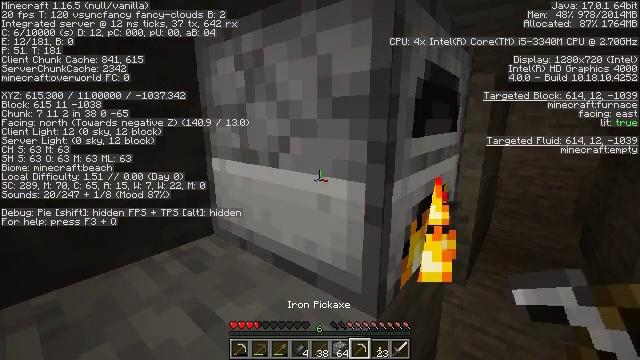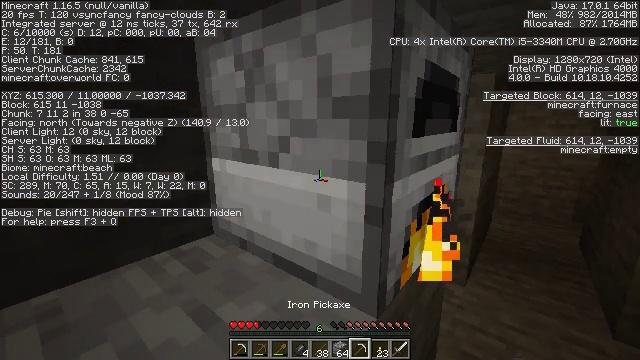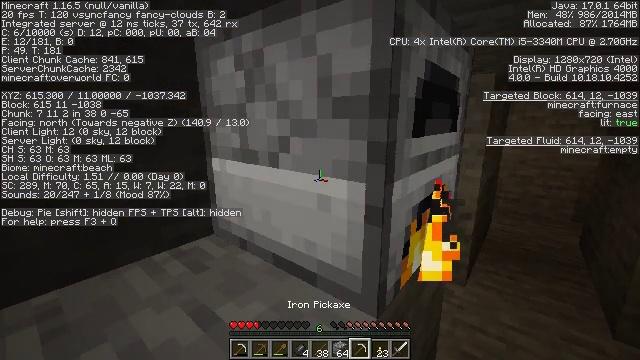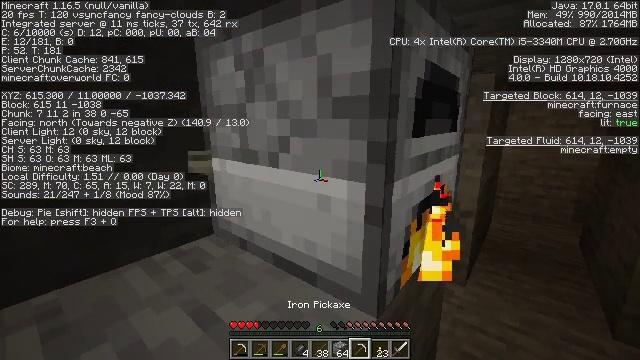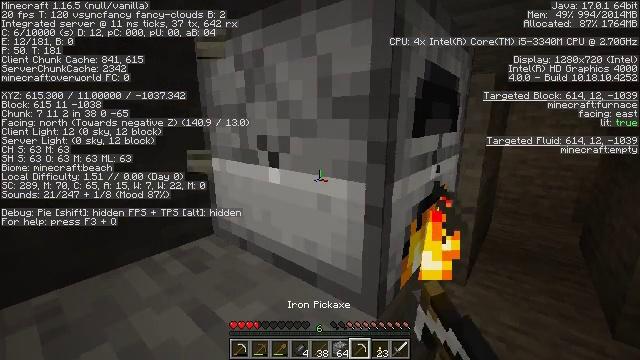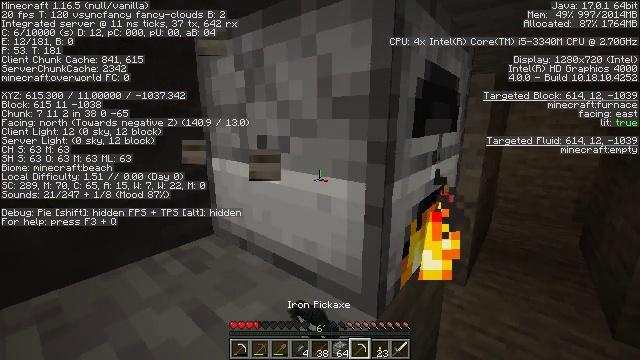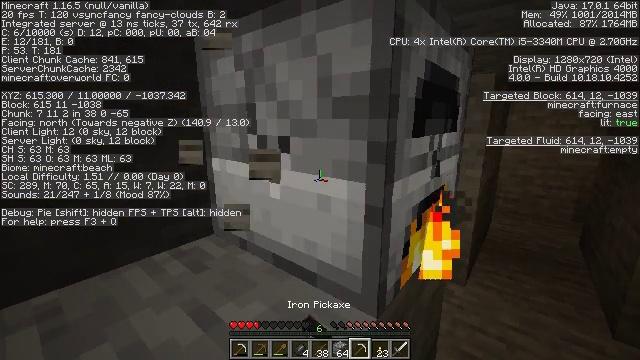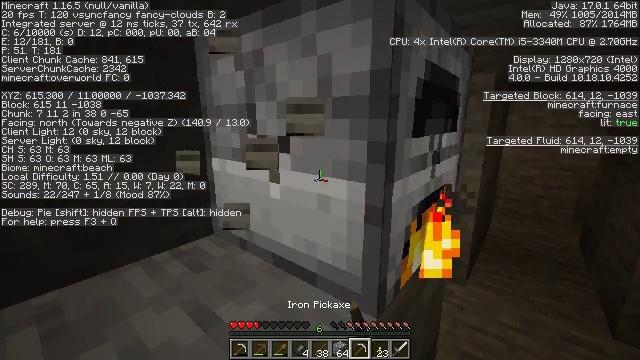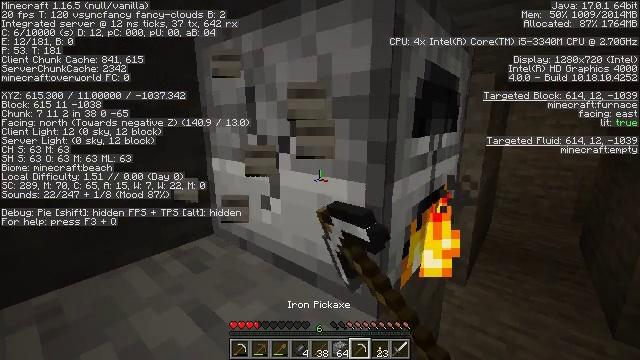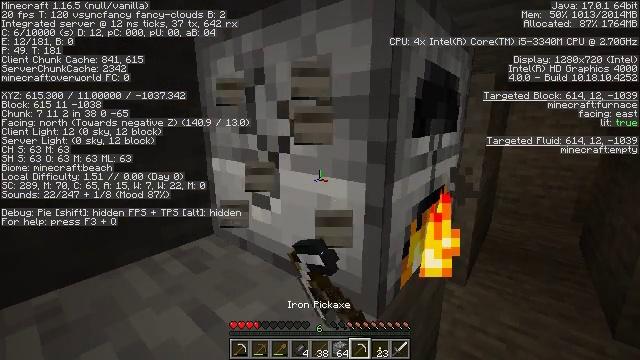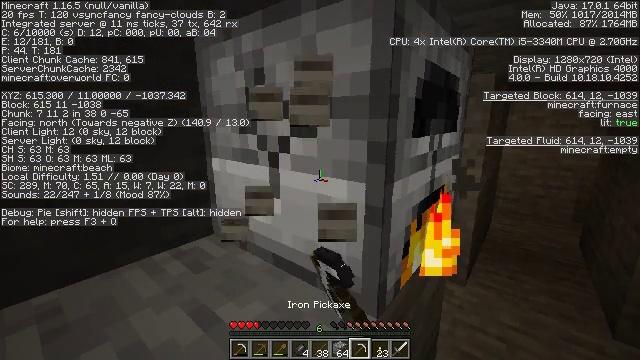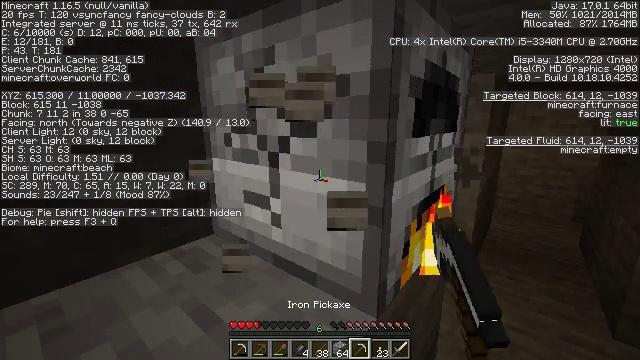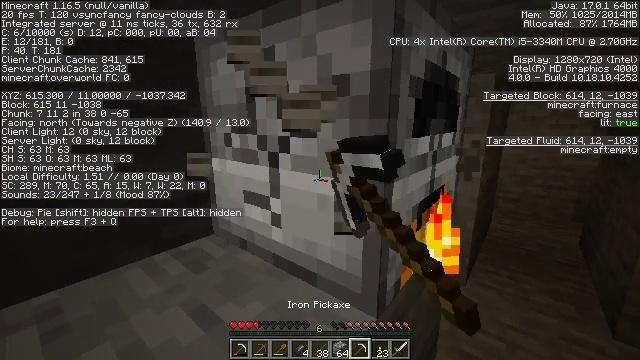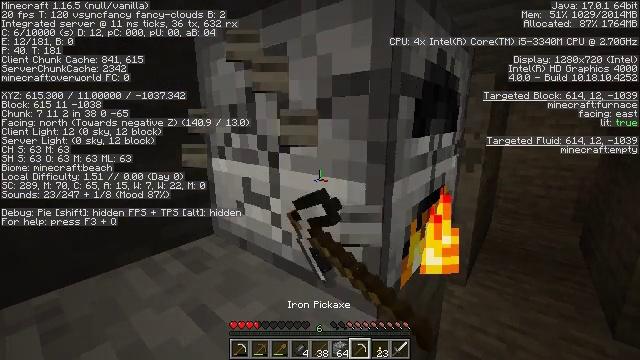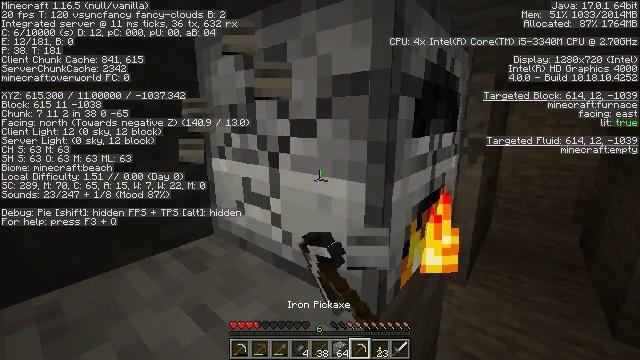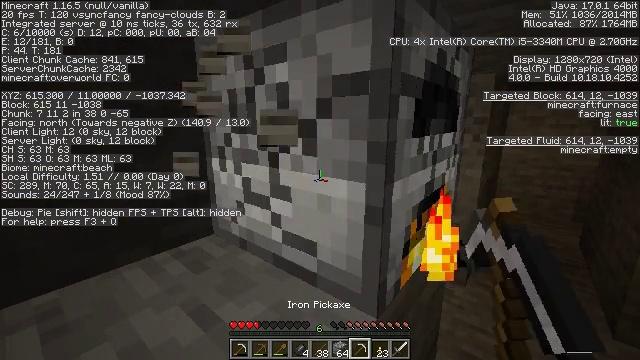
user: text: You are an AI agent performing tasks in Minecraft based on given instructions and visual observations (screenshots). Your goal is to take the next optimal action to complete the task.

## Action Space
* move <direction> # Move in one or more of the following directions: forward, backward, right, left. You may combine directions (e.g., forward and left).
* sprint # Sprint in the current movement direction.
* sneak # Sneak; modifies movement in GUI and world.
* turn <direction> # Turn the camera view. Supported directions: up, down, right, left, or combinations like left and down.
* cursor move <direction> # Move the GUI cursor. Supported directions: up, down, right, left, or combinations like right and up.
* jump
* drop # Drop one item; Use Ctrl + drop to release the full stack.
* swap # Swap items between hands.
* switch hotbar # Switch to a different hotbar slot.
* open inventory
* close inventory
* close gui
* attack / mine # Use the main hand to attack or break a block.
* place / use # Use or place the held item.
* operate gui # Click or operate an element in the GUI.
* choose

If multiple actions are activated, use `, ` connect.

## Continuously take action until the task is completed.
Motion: motion action
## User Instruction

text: Get the furnace back into your inventory.
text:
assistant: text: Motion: no_op
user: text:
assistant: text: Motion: no_op
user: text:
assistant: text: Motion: attack / mine
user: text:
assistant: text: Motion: attack / mine
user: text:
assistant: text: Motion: attack / mine
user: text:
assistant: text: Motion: attack / mine
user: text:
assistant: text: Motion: attack / mine
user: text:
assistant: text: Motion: attack / mine
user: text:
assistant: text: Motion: attack / mine
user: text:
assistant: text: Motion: attack / mine
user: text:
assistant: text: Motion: attack / mine
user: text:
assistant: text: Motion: attack / mine
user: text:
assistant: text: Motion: attack / mine
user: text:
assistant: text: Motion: attack / mine
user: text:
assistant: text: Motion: attack / mine
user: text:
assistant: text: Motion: attack / mine
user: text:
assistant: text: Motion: attack / mine
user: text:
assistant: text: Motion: attack / mine
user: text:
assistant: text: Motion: attack / mine
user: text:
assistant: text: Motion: attack / mine
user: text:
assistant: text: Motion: attack / mine
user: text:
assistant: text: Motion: attack / mine
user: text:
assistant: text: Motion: attack / mine
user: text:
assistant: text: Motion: attack / mine
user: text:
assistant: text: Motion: attack / mine
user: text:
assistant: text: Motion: attack / mine